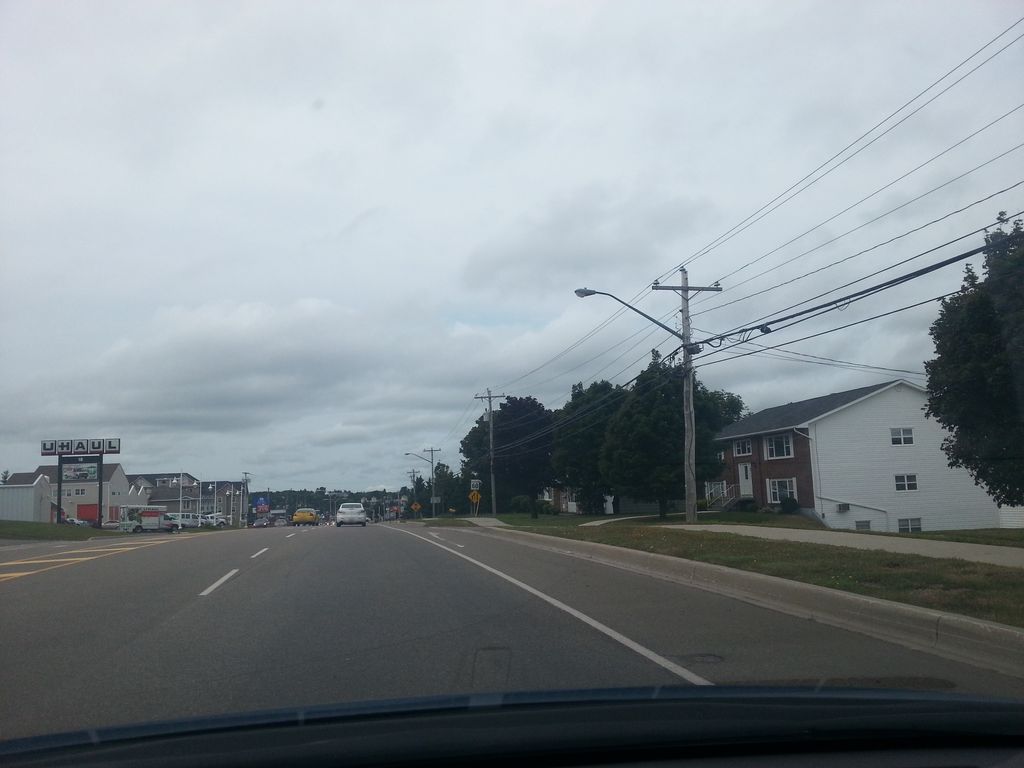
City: charlottetown